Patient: sex M, age 57
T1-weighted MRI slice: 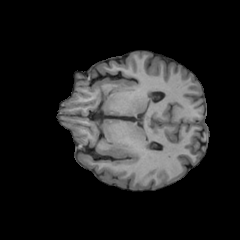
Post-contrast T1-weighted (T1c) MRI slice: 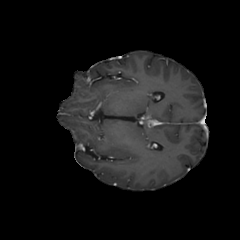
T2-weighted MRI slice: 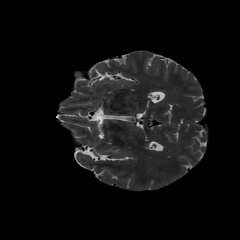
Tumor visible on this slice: no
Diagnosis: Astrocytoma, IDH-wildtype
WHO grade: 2